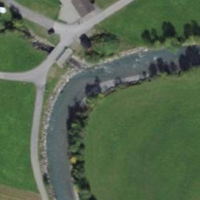
EUNIS habitat code: 24
Species observed at this site:
Epipactis palustris
Barbarea vulgaris
Filipendula ulmaria